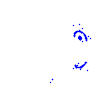
Particle: electron